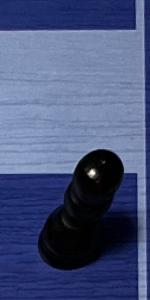
Label: Pawn_Black